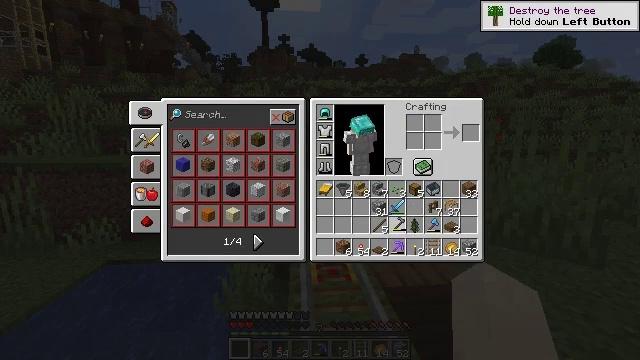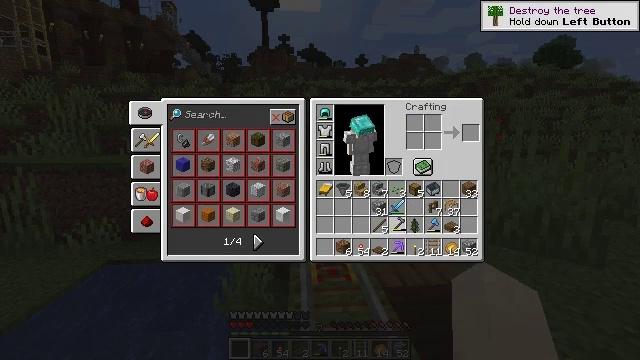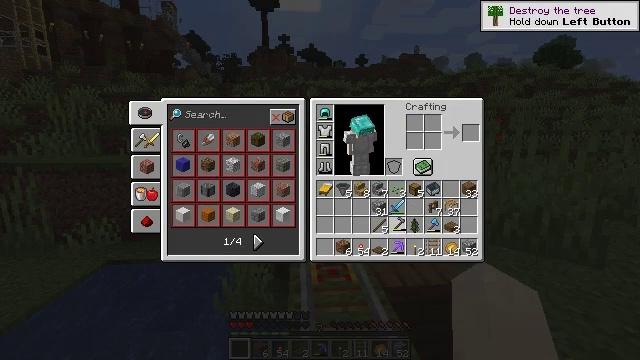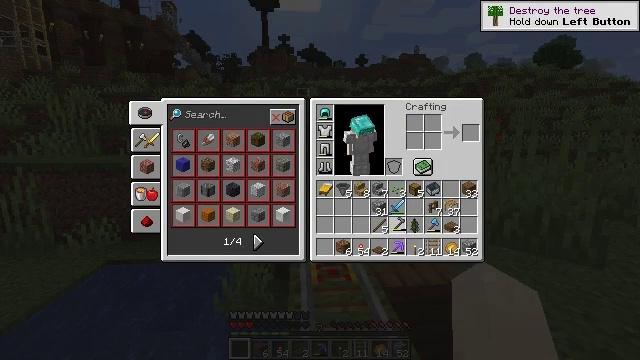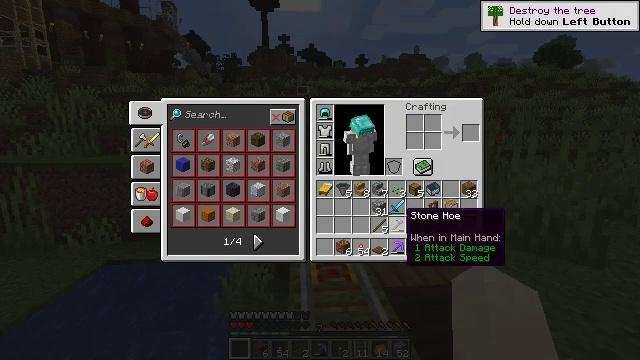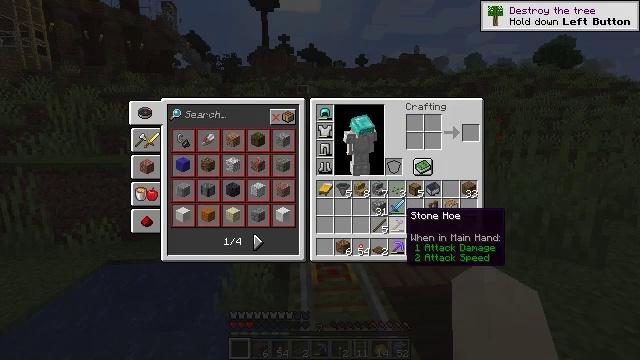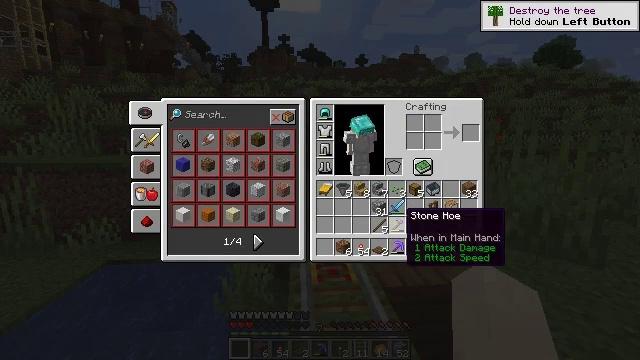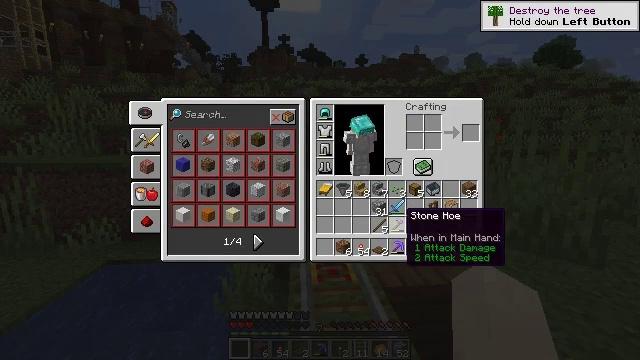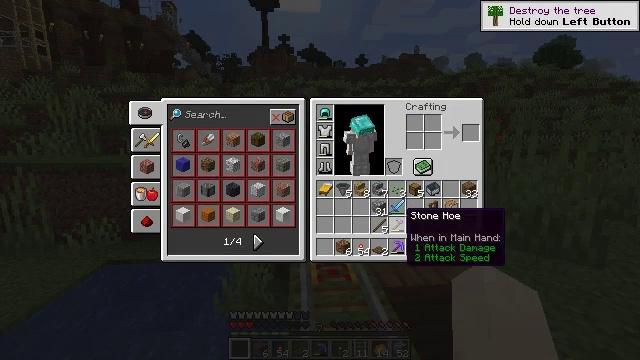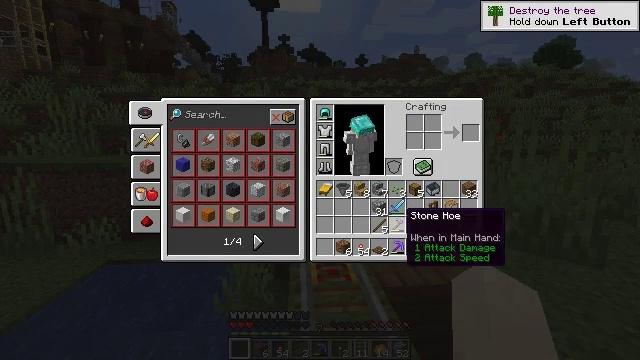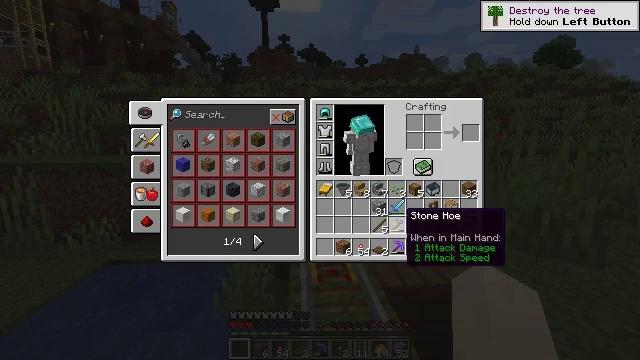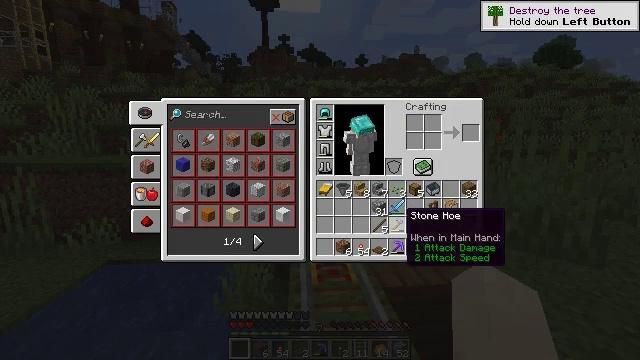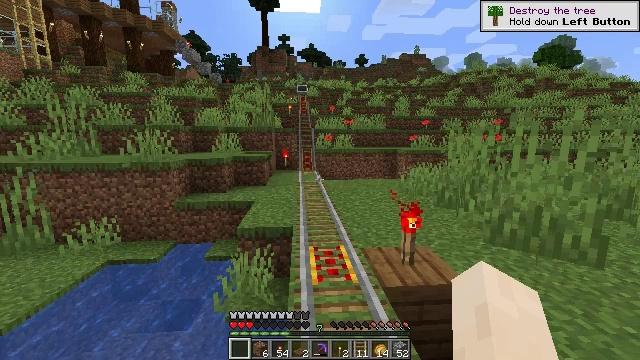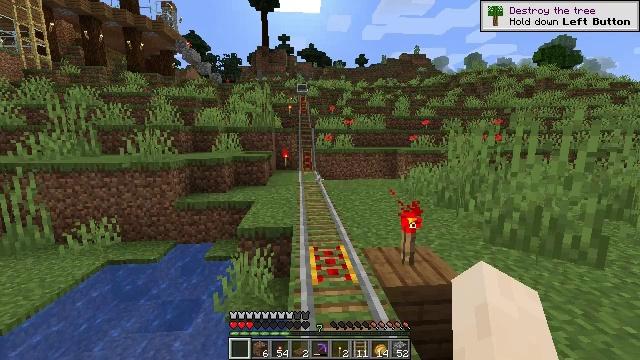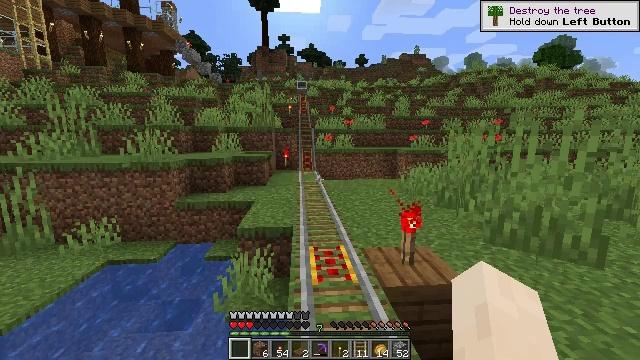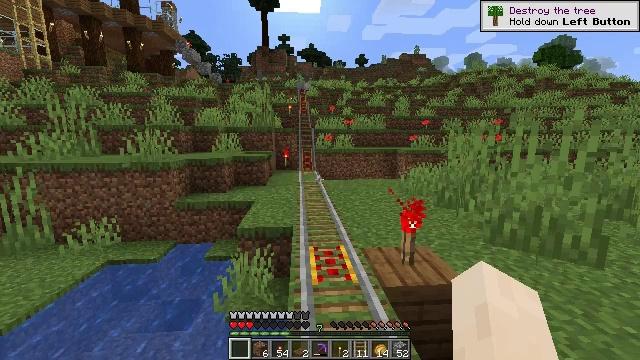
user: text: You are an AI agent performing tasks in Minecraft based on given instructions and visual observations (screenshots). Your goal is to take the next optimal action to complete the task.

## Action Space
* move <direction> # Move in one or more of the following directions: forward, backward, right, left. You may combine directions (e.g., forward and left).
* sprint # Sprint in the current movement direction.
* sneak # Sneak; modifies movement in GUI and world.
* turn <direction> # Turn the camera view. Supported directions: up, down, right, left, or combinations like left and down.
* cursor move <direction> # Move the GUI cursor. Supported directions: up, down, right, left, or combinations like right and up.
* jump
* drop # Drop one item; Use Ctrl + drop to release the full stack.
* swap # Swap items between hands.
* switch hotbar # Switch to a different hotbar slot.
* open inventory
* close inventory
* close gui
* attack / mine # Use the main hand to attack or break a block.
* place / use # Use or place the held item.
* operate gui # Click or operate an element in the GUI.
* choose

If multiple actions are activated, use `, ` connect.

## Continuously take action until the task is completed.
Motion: motion action
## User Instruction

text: Remove the torch from its spot.
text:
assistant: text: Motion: attack / mine
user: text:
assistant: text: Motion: attack / mine
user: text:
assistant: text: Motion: attack / mine
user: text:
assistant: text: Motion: no_op
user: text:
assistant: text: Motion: no_op
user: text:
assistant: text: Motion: no_op
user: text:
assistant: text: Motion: no_op
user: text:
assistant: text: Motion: no_op
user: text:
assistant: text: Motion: no_op
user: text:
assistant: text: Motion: no_op
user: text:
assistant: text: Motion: no_op
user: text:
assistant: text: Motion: no_op
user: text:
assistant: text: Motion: no_op
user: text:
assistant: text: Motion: no_op
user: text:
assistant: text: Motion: no_op
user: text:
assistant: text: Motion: no_op
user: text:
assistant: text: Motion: no_op
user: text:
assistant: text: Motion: no_op
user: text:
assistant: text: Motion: no_op
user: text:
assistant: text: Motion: no_op
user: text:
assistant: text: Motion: no_op
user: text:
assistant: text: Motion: no_op
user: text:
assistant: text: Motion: no_op
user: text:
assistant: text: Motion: no_op
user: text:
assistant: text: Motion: no_op
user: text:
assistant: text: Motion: no_op
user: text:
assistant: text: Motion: move forward and move right
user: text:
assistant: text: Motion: move forward and move right
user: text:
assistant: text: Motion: move forward and move right
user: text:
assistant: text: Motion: move forward and move right